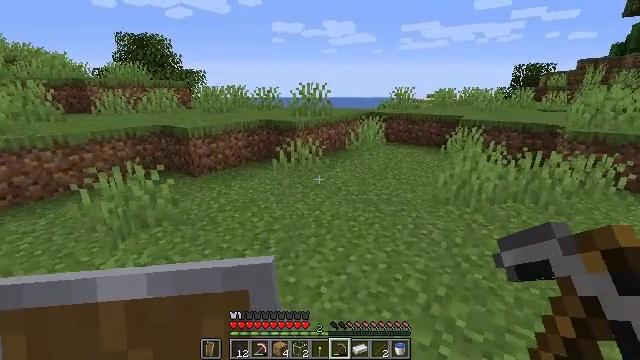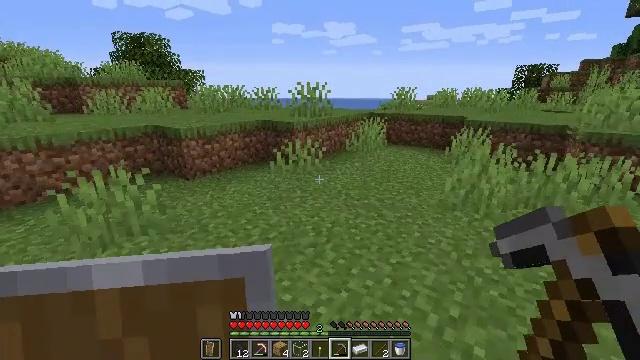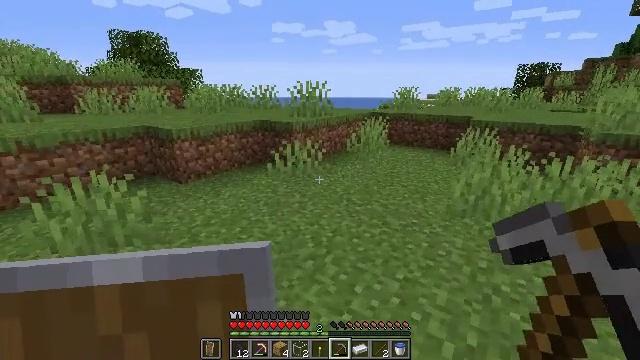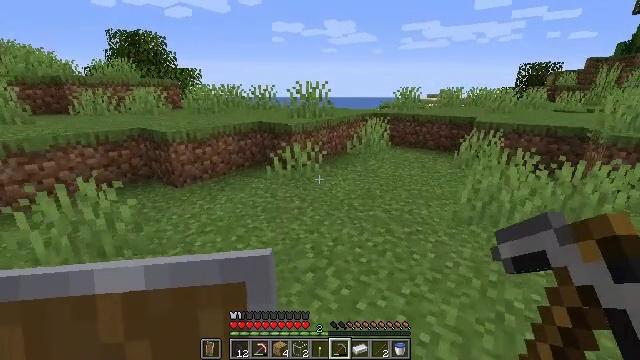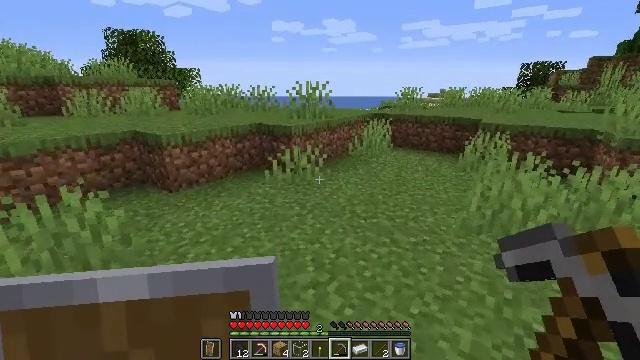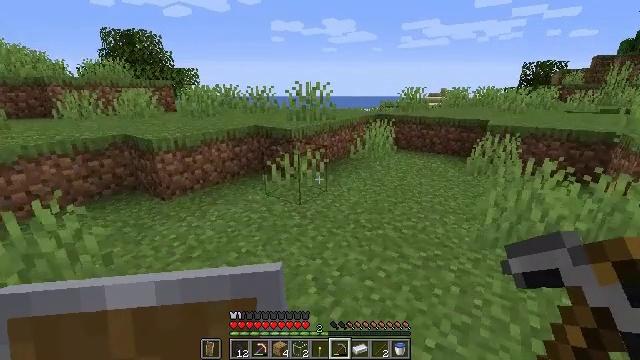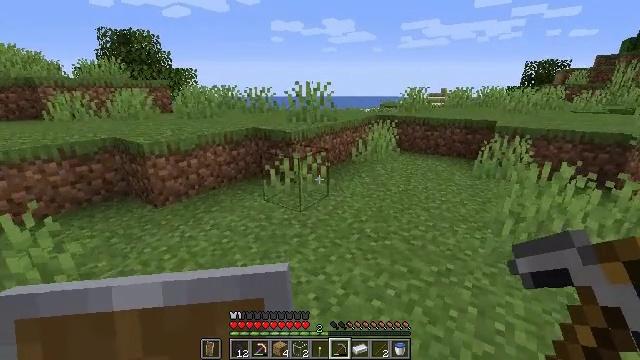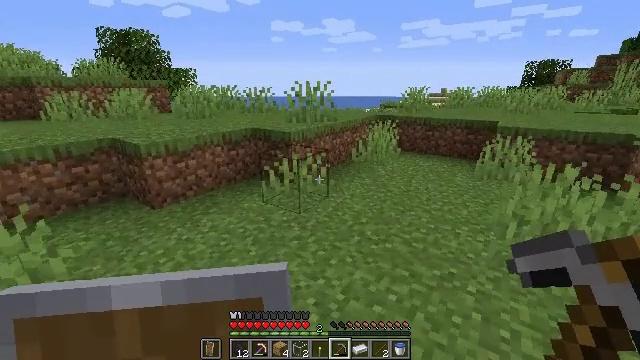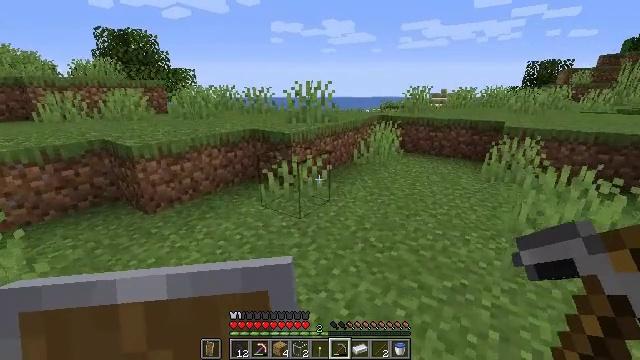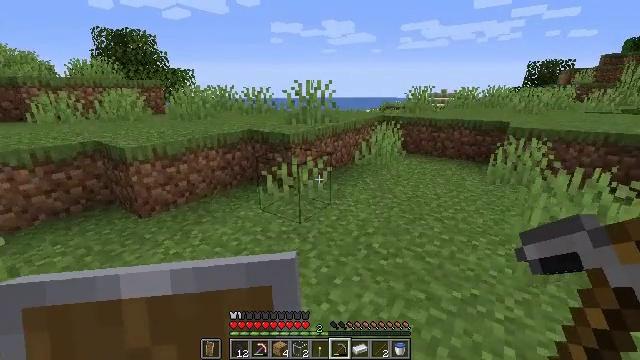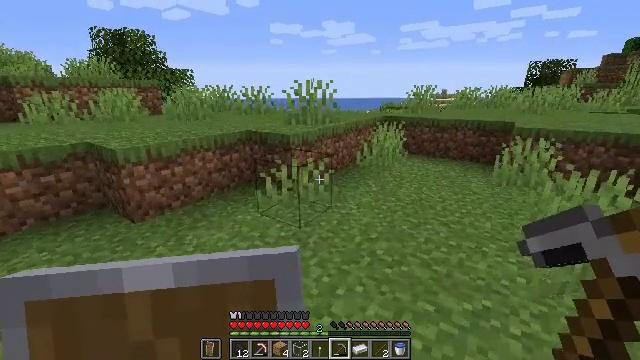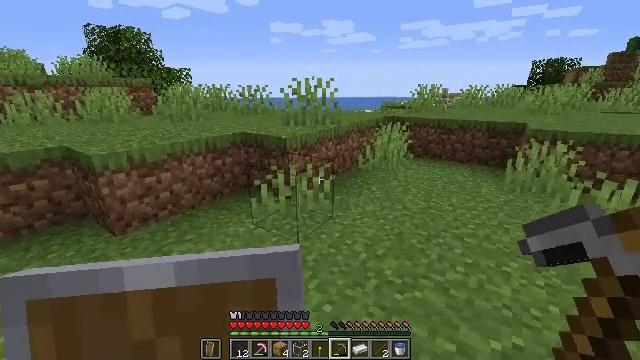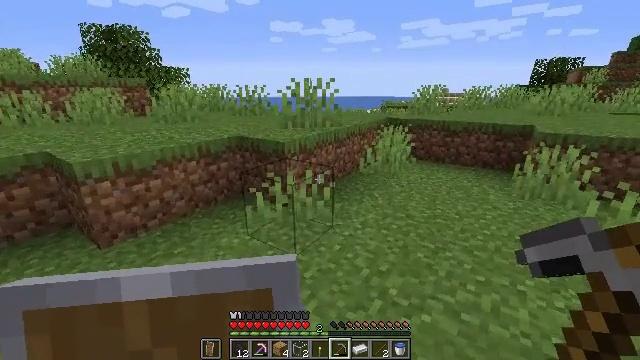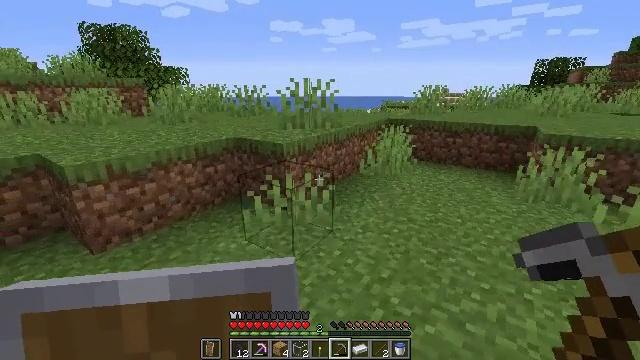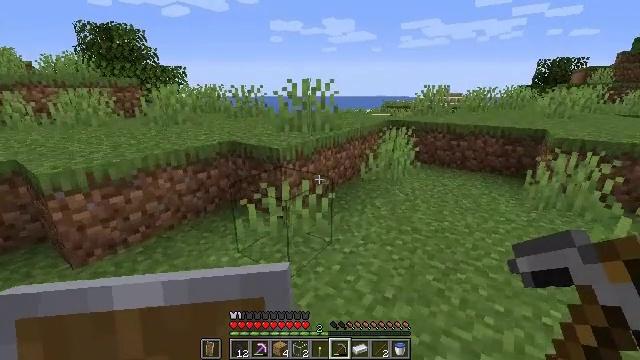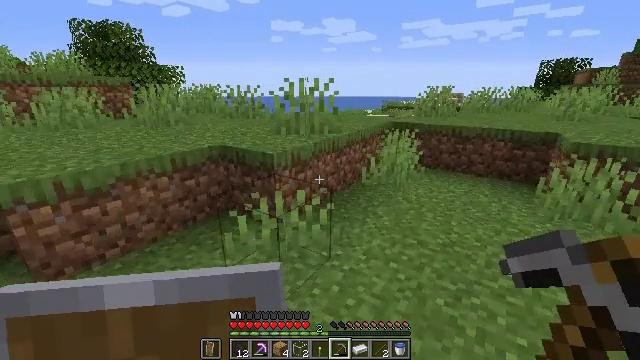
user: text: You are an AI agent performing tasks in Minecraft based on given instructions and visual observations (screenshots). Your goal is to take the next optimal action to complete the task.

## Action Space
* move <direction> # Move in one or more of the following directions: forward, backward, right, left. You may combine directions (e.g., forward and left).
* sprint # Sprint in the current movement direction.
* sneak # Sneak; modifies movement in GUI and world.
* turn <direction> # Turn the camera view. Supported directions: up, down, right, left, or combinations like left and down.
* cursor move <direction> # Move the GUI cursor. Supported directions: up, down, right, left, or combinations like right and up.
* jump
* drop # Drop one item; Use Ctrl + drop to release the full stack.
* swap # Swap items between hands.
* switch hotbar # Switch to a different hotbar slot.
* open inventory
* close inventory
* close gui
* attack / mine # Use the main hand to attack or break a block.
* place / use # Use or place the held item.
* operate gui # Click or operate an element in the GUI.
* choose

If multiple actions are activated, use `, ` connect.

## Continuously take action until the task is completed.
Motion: motion action
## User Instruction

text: Gather kelp plant by attacking it underwater.
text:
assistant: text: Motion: move forward
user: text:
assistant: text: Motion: move forward
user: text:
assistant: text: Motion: move forward
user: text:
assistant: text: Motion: move forward
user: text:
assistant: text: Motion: move forward
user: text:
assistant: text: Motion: move forward
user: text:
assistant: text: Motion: no_op
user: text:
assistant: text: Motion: move forward
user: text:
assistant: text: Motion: move forward
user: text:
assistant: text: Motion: move forward
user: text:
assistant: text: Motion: move forward
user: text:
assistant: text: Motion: move forward
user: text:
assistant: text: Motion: move forward
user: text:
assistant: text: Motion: move forward
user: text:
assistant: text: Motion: move forward
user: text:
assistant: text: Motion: move forward
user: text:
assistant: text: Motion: move forward
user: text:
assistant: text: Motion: move forward
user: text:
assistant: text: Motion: move forward
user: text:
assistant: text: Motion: move forward
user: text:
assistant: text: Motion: move forward
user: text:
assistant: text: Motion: move forward
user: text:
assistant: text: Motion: move forward
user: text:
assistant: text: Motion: move forward
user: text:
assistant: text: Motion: move forward
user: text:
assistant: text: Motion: move forward, jump
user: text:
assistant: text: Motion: move forward, jump
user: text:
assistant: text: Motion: move forward, jump
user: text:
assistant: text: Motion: move forward, jump
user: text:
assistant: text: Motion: move forward, jump